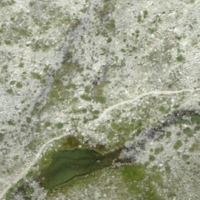
EUNIS habitat code: 48
Species observed at this site:
Eriophorum scheuchzeri
Juncus jacquinii
Sempervivum montanum
Jacobaea incana
Viola calcarata
Micranthes stellaris